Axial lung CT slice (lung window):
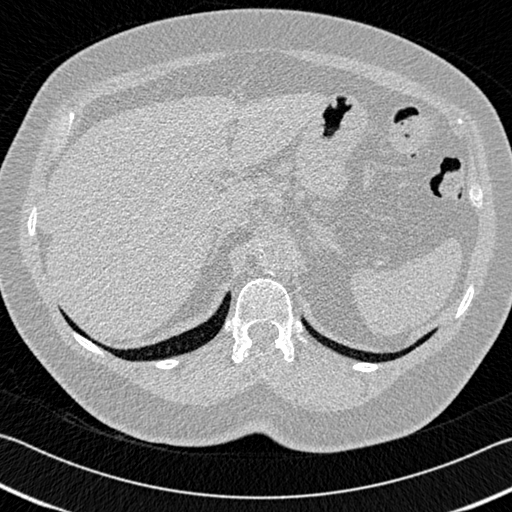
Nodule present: no